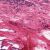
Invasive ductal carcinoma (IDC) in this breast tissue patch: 0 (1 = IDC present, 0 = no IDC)